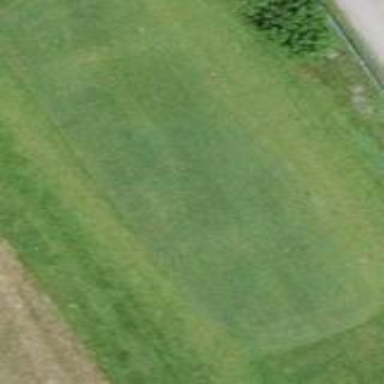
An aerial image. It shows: Golf tee on grassy land.